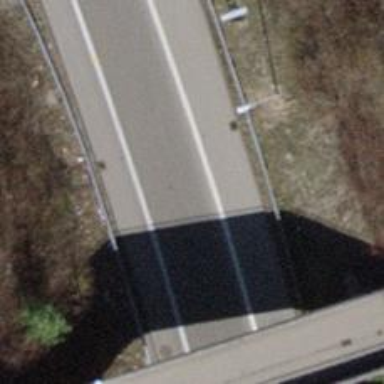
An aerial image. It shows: Asphalt motorway link.